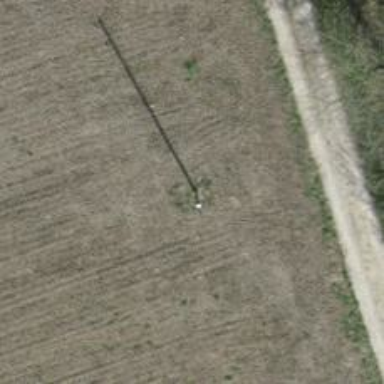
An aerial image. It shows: Power pole.